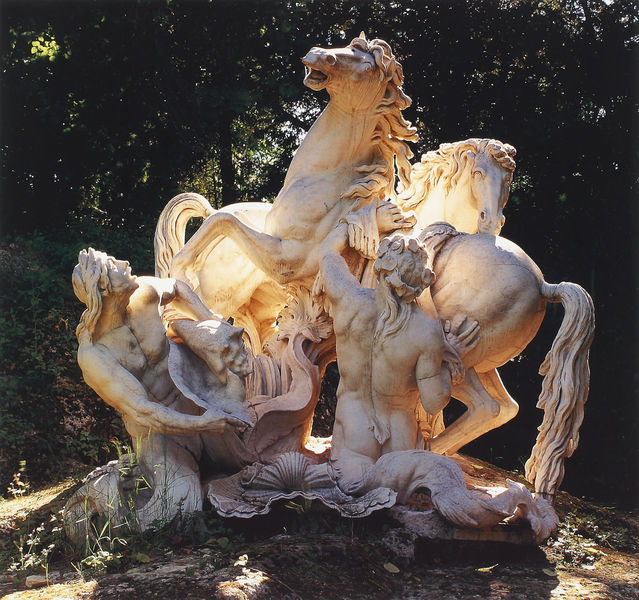
Titel: Sonnenrosse
Künstler: Gaspard Marsy
Standort: Versailles, Schlossgarten (EU - F)
Institution: Versailles, Schlosspark
Schlagwörter: akt, blätter, gruppe, kampf, mann, meer, nackt, weiß, bäume, menschen, bewegung, licht, marmor, männer, rücken, park, barock, stein, hände, gräser, natur, figur, haare, blatt, wald, brunnen, pferd, pferde, reiter, garten, skulptur, statue, mähne, schweif, wellen, zwei, wild, kraft, muskeln, plastik, antike, zähne, ross, muskel, sage, muschel, muscheln, rösser, reiterstatue, aufbäumen, aufgebäumt, riss, schreck, seeschlange, wiehern, fischschwanz, mythisch, neptun, poseidon, schloßpark, zähmen, triton, meerwesen, beruhigen, meermänner, schwetzingen